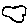
Label: cloud